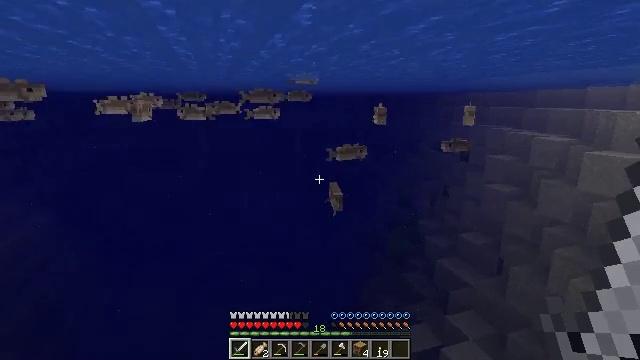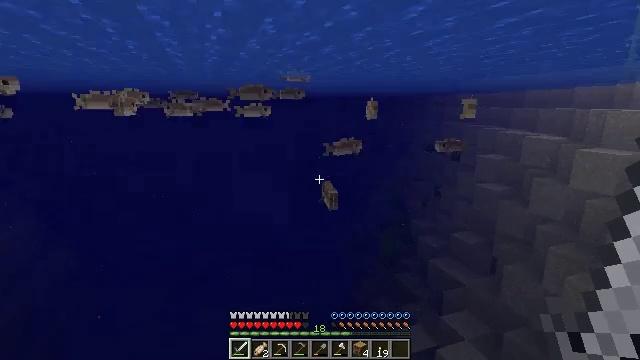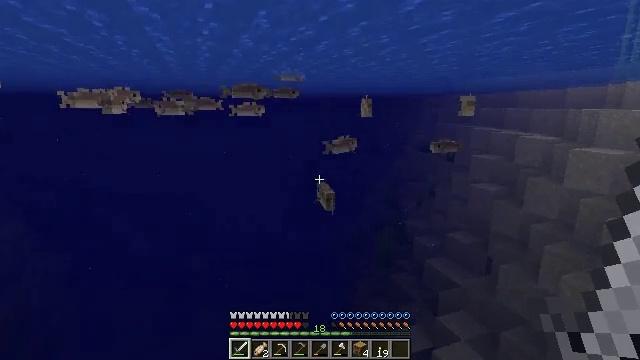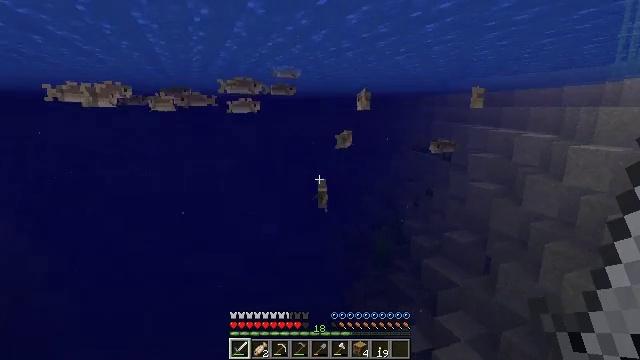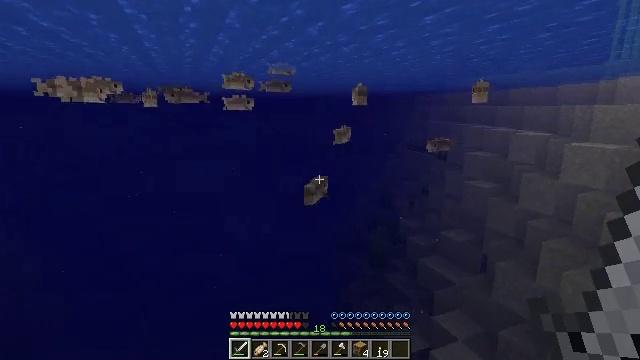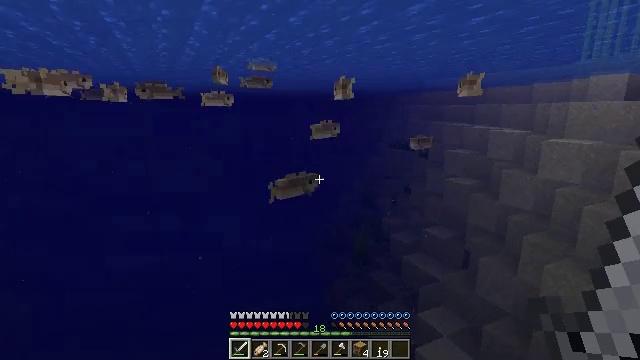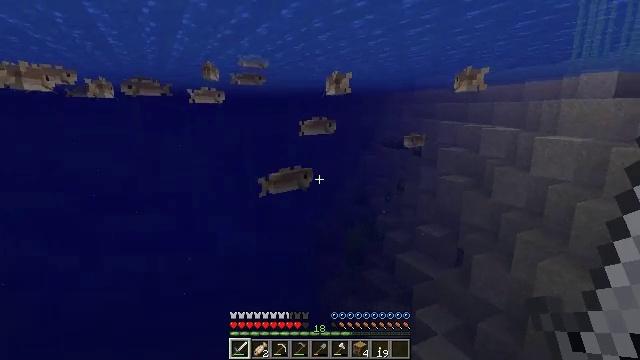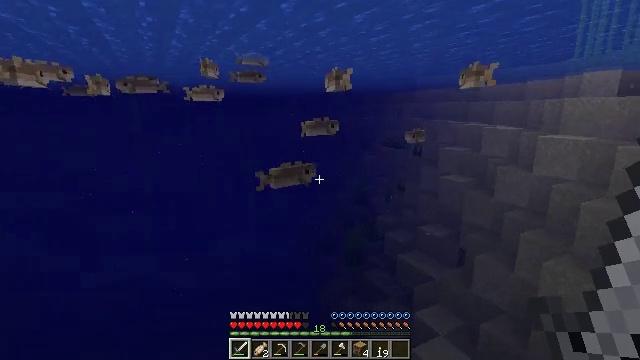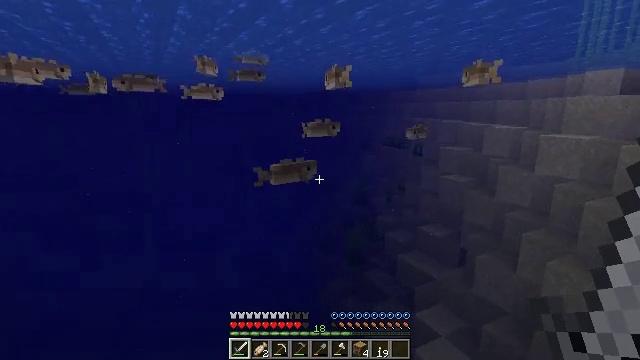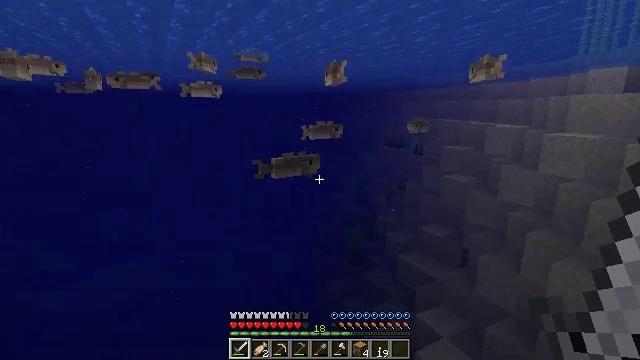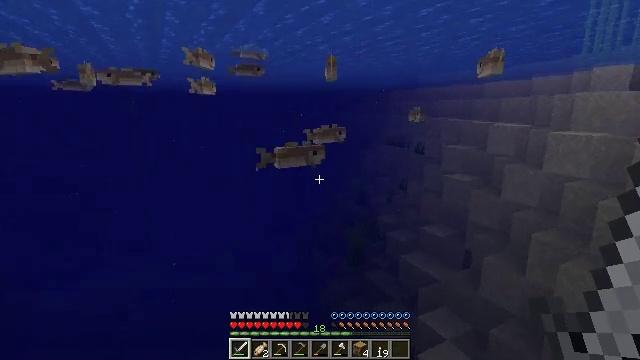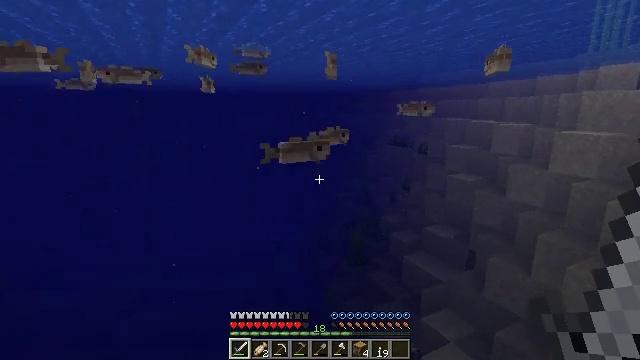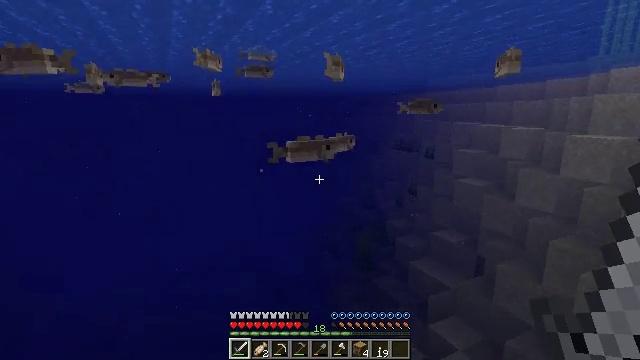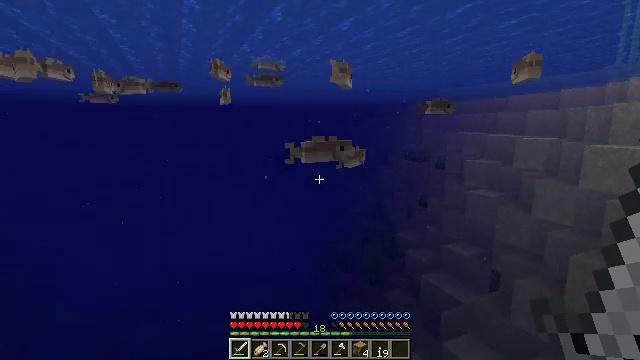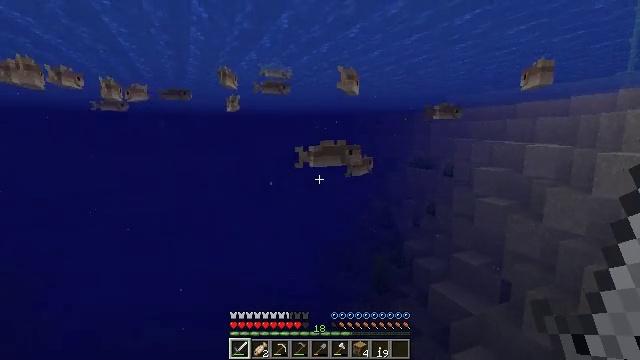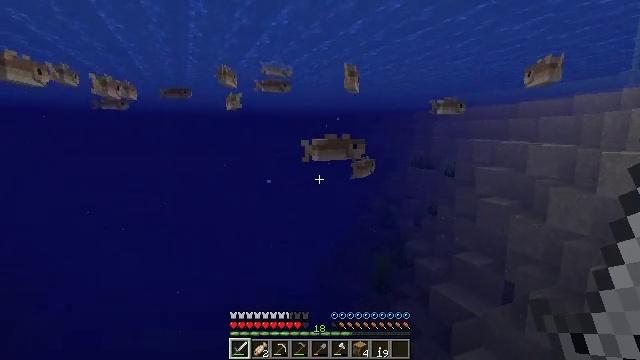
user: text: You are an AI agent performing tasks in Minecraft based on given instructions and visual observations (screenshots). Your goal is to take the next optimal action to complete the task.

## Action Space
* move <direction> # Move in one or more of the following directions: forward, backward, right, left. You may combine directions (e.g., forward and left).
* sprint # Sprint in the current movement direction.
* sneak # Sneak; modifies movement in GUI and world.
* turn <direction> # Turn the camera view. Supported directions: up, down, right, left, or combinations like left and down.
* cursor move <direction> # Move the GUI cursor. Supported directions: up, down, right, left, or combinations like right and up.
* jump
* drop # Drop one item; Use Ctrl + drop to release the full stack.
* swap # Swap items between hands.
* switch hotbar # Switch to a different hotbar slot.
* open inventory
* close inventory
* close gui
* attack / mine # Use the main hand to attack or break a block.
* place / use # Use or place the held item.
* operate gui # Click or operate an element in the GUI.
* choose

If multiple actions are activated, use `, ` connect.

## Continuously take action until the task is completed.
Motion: motion action
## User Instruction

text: Kill mobs in water.
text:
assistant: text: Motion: move forward, turn right
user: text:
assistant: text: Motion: move forward, turn right
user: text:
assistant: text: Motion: move forward
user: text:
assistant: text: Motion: move forward
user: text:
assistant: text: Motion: move forward, turn right
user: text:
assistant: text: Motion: move forward, turn right
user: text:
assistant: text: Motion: move forward
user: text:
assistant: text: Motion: move forward
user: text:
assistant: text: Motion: move forward
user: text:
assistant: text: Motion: move forward
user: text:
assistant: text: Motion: move forward
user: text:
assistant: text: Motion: move forward, turn left
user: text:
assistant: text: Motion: move forward, turn left and up
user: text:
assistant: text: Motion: move forward, turn left and up
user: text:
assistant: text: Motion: move forward
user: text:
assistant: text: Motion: move forward
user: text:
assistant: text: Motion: move forward
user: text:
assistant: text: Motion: move forward
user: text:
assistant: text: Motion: move forward, turn right
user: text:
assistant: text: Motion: move forward, turn right
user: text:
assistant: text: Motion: move forward, turn right and up
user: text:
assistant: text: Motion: move forward, turn right and up
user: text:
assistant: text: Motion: move forward, turn right and up
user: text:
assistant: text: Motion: move forward, turn right and up
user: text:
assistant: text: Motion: move forward, turn right and up
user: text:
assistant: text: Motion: move forward, turn right and up
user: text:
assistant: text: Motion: move forward, turn right and up
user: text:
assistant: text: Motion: move forward, turn right and up
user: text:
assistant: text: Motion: move forward, turn right and up
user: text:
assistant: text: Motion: move forward, turn right and up